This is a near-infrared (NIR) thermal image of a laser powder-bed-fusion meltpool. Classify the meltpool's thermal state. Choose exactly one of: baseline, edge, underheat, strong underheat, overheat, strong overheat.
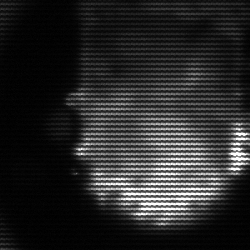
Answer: baseline